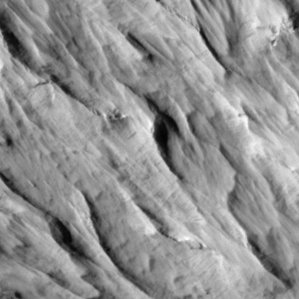
Label: non_frost